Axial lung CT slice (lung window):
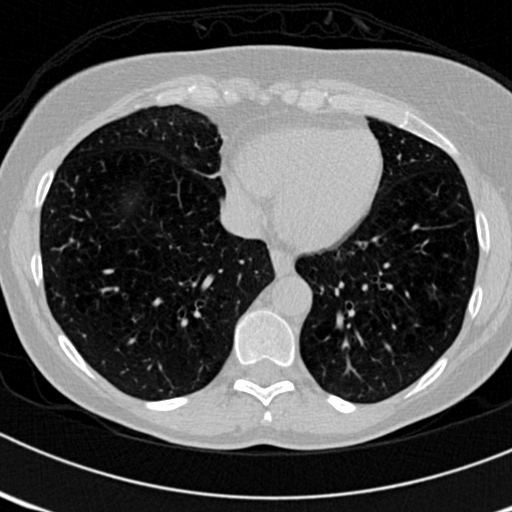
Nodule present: no